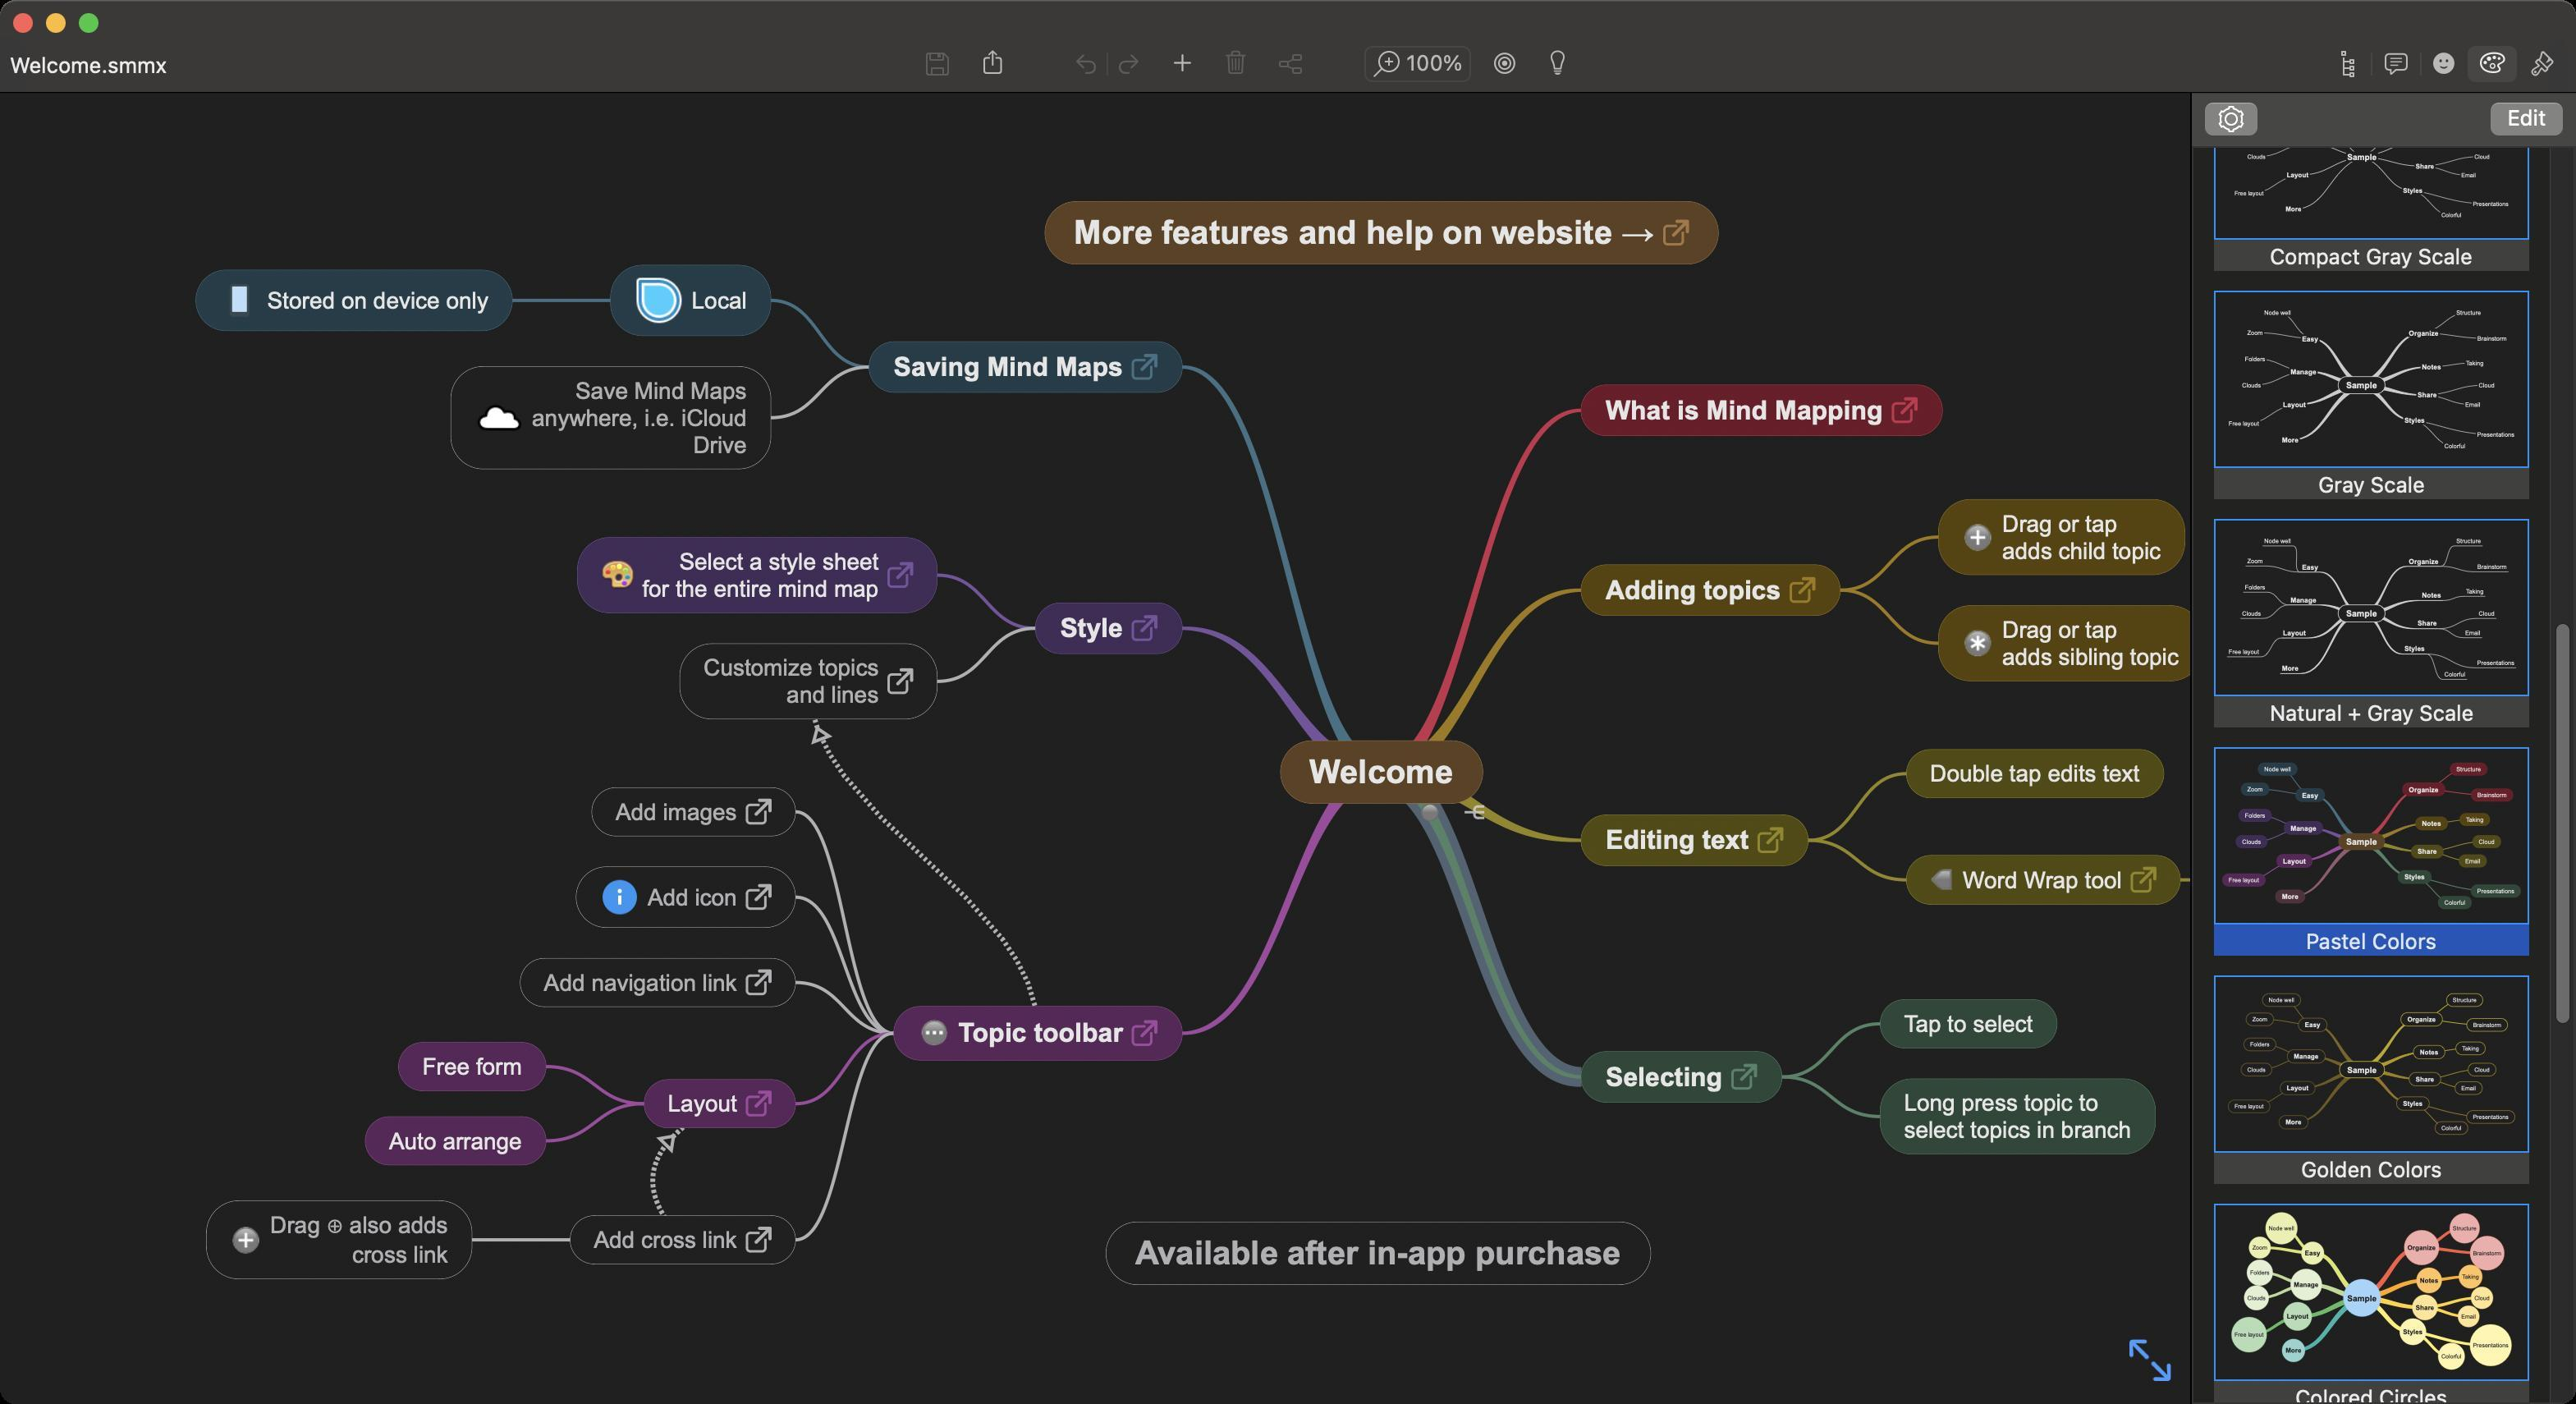
Accessibility tree:
{"name": "Welcome.smmx", "role": "AXWindow", "description": null, "role_description": "standard window", "value": null, "position": "64.00;118.00", "size": "1569;855", "children": [{"name": null, "role": "AXSplitGroup", "description": null, "role_description": "split group", "value": null, "position": "0.00;56.00", "size": "1569;799", "children": [{"name": "", "role": "AXButton", "description": "enter full screen", "role_description": "button", "value": null, "position": "1294.00;809.00", "size": "32;38", "children": []}, {"name": null, "role": "AXSplitter", "description": null, "role_description": "splitter", "value": 1334.0, "position": "1334.00;56.00", "size": "1;799", "children": []}, {"name": null, "role": "AXGroup", "description": null, "role_description": "group", "value": null, "position": "1335.00;56.00", "size": "234;799", "children": [{"name": "Edit", "role": "AXCheckBox", "description": null, "role_description": "toggle button", "value": 0, "position": "1510.00;57.50", "size": "58;32", "children": []}, {"name": "", "role": "AXButton", "description": null, "role_description": "button", "value": null, "position": "1336.00;57.50", "size": "46;32", "children": []}, {"name": null, "role": "AXScrollArea", "description": null, "role_description": "scroll area", "value": null, "position": "1335.00;89.00", "size": "234;766", "children": [{"name": null, "role": "AXList", "description": null, "role_description": "collection", "value": null, "position": "1336.00;-804.00", "size": "217;2367", "children": [{"name": null, "role": "AXList", "description": null, "role_description": "section", "value": null, "position": "1348.50;-796.00", "size": "192;2351", "children": [{"name": null, "role": "AXGroup", "description": null, "role_description": "group", "value": null, "position": "1348.50;-796.00", "size": "192;127", "children": [{"name": null, "role": "AXImage", "description": "", "role_description": "image", "value": null, "position": "-64.00;891.00", "size": "192;108", "children": []}, {"name": null, "role": "AXStaticText", "description": null, "role_description": "text", "value": "Bright Colors", "position": "-64.00;983.00", "size": "37;16", "children": []}]}, {"name": null, "role": "AXGroup", "description": null, "role_description": "group", "value": null, "position": "1348.50;-657.00", "size": "192;127", "children": [{"name": null, "role": "AXImage", "description": "", "role_description": "image", "value": null, "position": "-64.00;891.00", "size": "192;108", "children": []}, {"name": null, "role": "AXStaticText", "description": null, "role_description": "text", "value": "Soft Colors", "position": "-64.00;983.00", "size": "37;16", "children": []}]}, {"name": null, "role": "AXGroup", "description": null, "role_description": "group", "value": null, "position": "1348.50;-518.00", "size": "192;127", "children": [{"name": null, "role": "AXImage", "description": "", "role_description": "image", "value": null, "position": "1348.50;-518.00", "size": "192;108", "children": []}, {"name": null, "role": "AXStaticText", "description": null, "role_description": "text", "value": "Natural + Colors", "position": "1393.50;-409.00", "size": "102;17", "children": []}]}, {"name": null, "role": "AXGroup", "description": null, "role_description": "group", "value": null, "position": "1348.50;-379.00", "size": "192;127", "children": [{"name": null, "role": "AXImage", "description": "", "role_description": "image", "value": null, "position": "1348.50;-379.00", "size": "192;108", "children": []}, {"name": null, "role": "AXStaticText", "description": null, "role_description": "text", "value": "Blue Steel", "position": "1412.00;-270.00", "size": "65;17", "children": []}]}, {"name": null, "role": "AXGroup", "description": null, "role_description": "group", "value": null, "position": "1348.50;-240.00", "size": "192;127", "children": [{"name": null, "role": "AXImage", "description": "", "role_description": "image", "value": null, "position": "1348.50;-240.00", "size": "192;108", "children": []}, {"name": null, "role": "AXStaticText", "description": null, "role_description": "text", "value": "Aqua Levels", "position": "1406.00;-131.00", "size": "77;17", "children": []}]}, {"name": null, "role": "AXGroup", "description": null, "role_description": "group", "value": null, "position": "1348.50;-101.00", "size": "192;127", "children": [{"name": null, "role": "AXImage", "description": "", "role_description": "image", "value": null, "position": "1348.50;-101.00", "size": "192;108", "children": []}, {"name": null, "role": "AXStaticText", "description": null, "role_description": "text", "value": "Spring Levels", "position": "1402.00;8.00", "size": "86;17", "children": []}]}, {"name": null, "role": "AXGroup", "description": null, "role_description": "group", "value": null, "position": "1348.50;38.00", "size": "192;127", "children": [{"name": null, "role": "AXImage", "description": "", "role_description": "image", "value": null, "position": "1348.50;38.00", "size": "192;108", "children": []}, {"name": null, "role": "AXStaticText", "description": null, "role_description": "text", "value": "Compact Gray Scale", "position": "1380.50;147.00", "size": "128;17", "children": []}]}, {"name": null, "role": "AXGroup", "description": null, "role_description": "group", "value": null, "position": "1348.50;177.00", "size": "192;127", "children": [{"name": null, "role": "AXImage", "description": "", "role_description": "image", "value": null, "position": "1348.50;177.00", "size": "192;108", "children": []}, {"name": null, "role": "AXStaticText", "description": null, "role_description": "text", "value": "Gray Scale", "position": "1410.00;286.00", "size": "69;17", "children": []}]}, {"name": null, "role": "AXGroup", "description": null, "role_description": "group", "value": null, "position": "1348.50;316.00", "size": "192;127", "children": [{"name": null, "role": "AXImage", "description": "", "role_description": "image", "value": null, "position": "1348.50;316.00", "size": "192;108", "children": []}, {"name": null, "role": "AXStaticText", "description": null, "role_description": "text", "value": "Natural + Gray Scale", "position": "1380.50;425.00", "size": "128;17", "children": []}]}, {"name": null, "role": "AXGroup", "description": null, "role_description": "group", "value": null, "position": "1348.50;455.00", "size": "192;127", "children": [{"name": null, "role": "AXImage", "description": "", "role_description": "image", "value": null, "position": "1348.50;455.00", "size": "192;108", "children": []}, {"name": null, "role": "AXStaticText", "description": null, "role_description": "text", "value": "Pastel Colors", "position": "1402.50;564.00", "size": "84;17", "children": []}]}, {"name": null, "role": "AXGroup", "description": null, "role_description": "group", "value": null, "position": "1348.50;594.00", "size": "192;127", "children": [{"name": null, "role": "AXImage", "description": "", "role_description": "image", "value": null, "position": "1348.50;594.00", "size": "192;108", "children": []}, {"name": null, "role": "AXStaticText", "description": null, "role_description": "text", "value": "Golden Colors", "position": "1399.50;703.00", "size": "90;17", "children": []}]}, {"name": null, "role": "AXGroup", "description": null, "role_description": "group", "value": null, "position": "1348.50;733.00", "size": "192;127", "children": [{"name": null, "role": "AXImage", "description": "", "role_description": "image", "value": null, "position": "1348.50;733.00", "size": "192;108", "children": []}, {"name": null, "role": "AXStaticText", "description": null, "role_description": "text", "value": "Colored Circles", "position": "1396.00;842.00", "size": "97;17", "children": []}]}, {"name": null, "role": "AXGroup", "description": null, "role_description": "group", "value": null, "position": "1348.50;872.00", "size": "192;127", "children": [{"name": null, "role": "AXImage", "description": "", "role_description": "image", "value": null, "position": "-64.00;891.00", "size": "192;108", "children": []}, {"name": null, "role": "AXStaticText", "description": null, "role_description": "text", "value": "Chart", "position": "-64.00;983.00", "size": "37;16", "children": []}]}, {"name": null, "role": "AXGroup", "description": null, "role_description": "group", "value": null, "position": "1348.50;1011.00", "size": "192;127", "children": [{"name": null, "role": "AXImage", "description": "", "role_description": "image", "value": null, "position": "-64.00;891.00", "size": "192;108", "children": []}, {"name": null, "role": "AXStaticText", "description": null, "role_description": "text", "value": "Natural + Colors on Black", "position": "-64.00;983.00", "size": "37;16", "children": []}]}, {"name": null, "role": "AXGroup", "description": null, "role_description": "group", "value": null, "position": "1348.50;1150.00", "size": "192;127", "children": [{"name": null, "role": "AXImage", "description": "", "role_description": "image", "value": null, "position": "-64.00;891.00", "size": "192;108", "children": []}, {"name": null, "role": "AXStaticText", "description": null, "role_description": "text", "value": "Colors on Black", "position": "-64.00;983.00", "size": "37;16", "children": []}]}, {"name": null, "role": "AXGroup", "description": null, "role_description": "group", "value": null, "position": "1348.50;1289.00", "size": "192;127", "children": [{"name": null, "role": "AXImage", "description": "", "role_description": "image", "value": null, "position": "-64.00;891.00", "size": "192;108", "children": []}, {"name": null, "role": "AXStaticText", "description": null, "role_description": "text", "value": "Black and White", "position": "-64.00;983.00", "size": "37;16", "children": []}]}, {"name": null, "role": "AXGroup", "description": null, "role_description": "group", "value": null, "position": "1348.50;1428.00", "size": "192;127", "children": [{"name": null, "role": "AXImage", "description": "", "role_description": "image", "value": null, "position": "-64.00;891.00", "size": "192;108", "children": []}, {"name": null, "role": "AXStaticText", "description": null, "role_description": "text", "value": "Soft Colors Left-Right", "position": "-64.00;983.00", "size": "37;16", "children": []}]}]}]}, {"name": null, "role": "AXScrollBar", "description": null, "role_description": "scroll bar", "value": 0.5577043044291953, "position": "1553.00;90.00", "size": "15;764", "children": [{"name": null, "role": "AXValueIndicator", "description": null, "role_description": "value indicator", "value": 0.5577043044291953, "position": "1553.00;379.00", "size": "15;245", "children": []}, {"name": null, "role": "AXButton", "description": null, "role_description": "increment arrow button", "value": null, "position": "1553.00;90.00", "size": "0;0", "children": []}, {"name": null, "role": "AXButton", "description": null, "role_description": "decrement arrow button", "value": null, "position": "1553.00;90.00", "size": "0;0", "children": []}, {"name": null, "role": "AXButton", "description": null, "role_description": "increment page button", "value": null, "position": "1553.00;624.50", "size": "15;230", "children": []}, {"name": null, "role": "AXButton", "description": null, "role_description": "decrement page button", "value": null, "position": "1553.00;90.00", "size": "15;289", "children": []}]}]}]}]}, {"name": null, "role": "AXToolbar", "description": null, "role_description": "toolbar", "value": null, "position": "0.00;28.00", "size": "1569;28", "children": [{"name": null, "role": "AXGroup", "description": null, "role_description": "group", "value": null, "position": "2.00;28.00", "size": "104;28", "children": [{"name": null, "role": "AXStaticText", "description": "Title", "role_description": "text", "value": "Welcome.smmx", "position": "4.00;30.50", "size": "100;17", "children": []}]}, {"name": null, "role": "AXButton", "description": "Save", "role_description": "button", "value": null, "position": "554.00;28.00", "size": "34;28", "children": []}, {"name": null, "role": "AXButton", "description": "Share", "role_description": "button", "value": null, "position": "588.00;28.00", "size": "33;28", "children": []}, {"name": null, "role": "AXGroup", "description": null, "role_description": "group", "value": null, "position": "645.00;28.00", "size": "59;28", "children": [{"name": null, "role": "AXGroup", "description": "Undo", "role_description": "group", "value": null, "position": "648.00;27.00", "size": "53;25", "children": [{"name": null, "role": "AXButton", "description": "undo", "role_description": "button", "value": null, "position": "648.00;27.00", "size": "27;25", "children": []}, {"name": null, "role": "AXButton", "description": "redo", "role_description": "button", "value": null, "position": "675.00;27.00", "size": "26;25", "children": []}]}]}, {"name": null, "role": "AXButton", "description": "Add", "role_description": "button", "value": null, "position": "704.00;28.00", "size": "32;28", "children": []}, {"name": null, "role": "AXButton", "description": "Delete", "role_description": "button", "value": null, "position": "736.00;28.00", "size": "33;28", "children": []}, {"name": null, "role": "AXButton", "description": "Layout", "role_description": "button", "value": null, "position": "769.00;28.00", "size": "34;28", "children": []}, {"name": null, "role": "AXButton", "description": "Zoom", "role_description": "button", "value": null, "position": "827.00;28.00", "size": "73;28", "children": []}, {"name": null, "role": "AXButton", "description": "Focus", "role_description": "button", "value": null, "position": "900.00;28.00", "size": "33;28", "children": []}, {"name": null, "role": "AXButton", "description": "Brainstorm", "role_description": "button", "value": null, "position": "933.00;28.00", "size": "31;28", "children": []}, {"name": null, "role": "AXGroup", "description": null, "role_description": "group", "value": null, "position": "1412.00;28.00", "size": "155;28", "children": [{"name": null, "role": "AXRadioGroup", "description": "Inspector", "role_description": "radio group", "value": "{\n    \"name\": null,\n    \"role\": \"AXRadioButton\",\n    \"description\": null,\n    \"role_description\": \"radio button\",\n    \"value\": 1,\n    \"position\": \"1503.00;27.00\",\n    \"size\": \"31;25\",\n    \"children\": []\n}", "position": "1415.00;27.00", "size": "149;25", "children": [{"name": null, "role": "AXRadioButton", "description": null, "role_description": "radio button", "value": 0, "position": "1415.00;27.00", "size": "30;25", "children": []}, {"name": null, "role": "AXRadioButton", "description": "comment lines", "role_description": "radio button", "value": 0, "position": "1445.00;27.00", "size": "30;25", "children": []}, {"name": null, "role": "AXRadioButton", "description": null, "role_description": "radio button", "value": 0, "position": "1475.00;27.00", "size": "28;25", "children": []}, {"name": null, "role": "AXRadioButton", "description": null, "role_description": "radio button", "value": 1, "position": "1503.00;27.00", "size": "31;25", "children": []}, {"name": null, "role": "AXRadioButton", "description": "format", "role_description": "radio button", "value": 0, "position": "1534.00;27.00", "size": "30;25", "children": []}]}]}]}, {"name": null, "role": "AXButton", "description": null, "role_description": "close button", "value": null, "position": "7.00;6.00", "size": "14;16", "children": []}, {"name": null, "role": "AXButton", "description": null, "role_description": "full screen button", "value": null, "position": "47.00;6.00", "size": "14;16", "children": [{"name": null, "role": "AXGroup", "description": null, "role_description": "group", "value": null, "position": "47.00;6.00", "size": "14;16", "children": [{"name": null, "role": "AXGroup", "description": null, "role_description": "group", "value": null, "position": "47.00;6.00", "size": "14;16", "children": []}]}]}, {"name": null, "role": "AXButton", "description": null, "role_description": "minimize button", "value": null, "position": "27.00;6.00", "size": "14;16", "children": []}]}